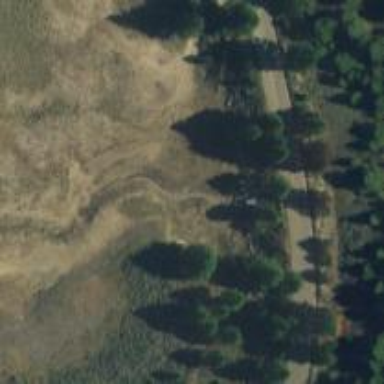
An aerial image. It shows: Culvert tunnel.